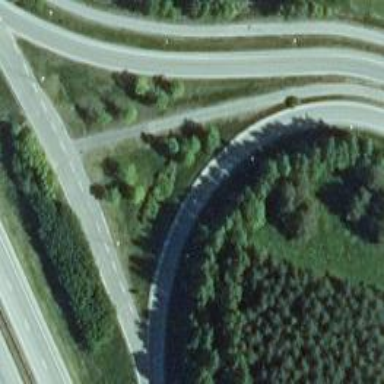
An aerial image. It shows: Trunk link road with asphalt surface.